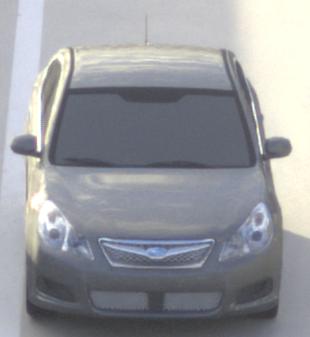
Make: Subaru
Model: Legacy 2.0R
Detailed model: Legacy (IV) Limousine
Model produced from: 2007/09
Model produced until: 2008/10
Doors: 4
Color: gray
Road condition: dry road
Daytime: morning or afternoon
Contrast: medium contrast